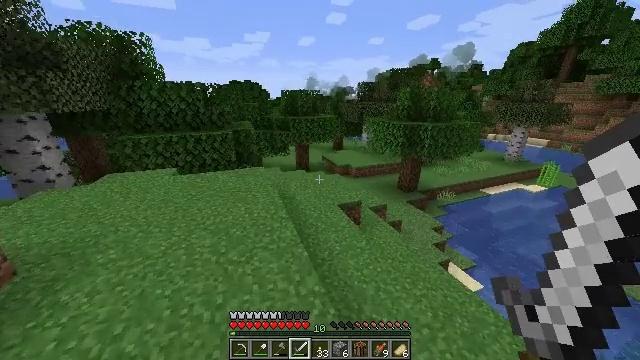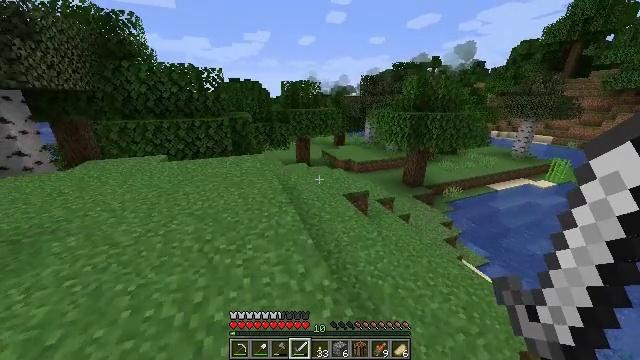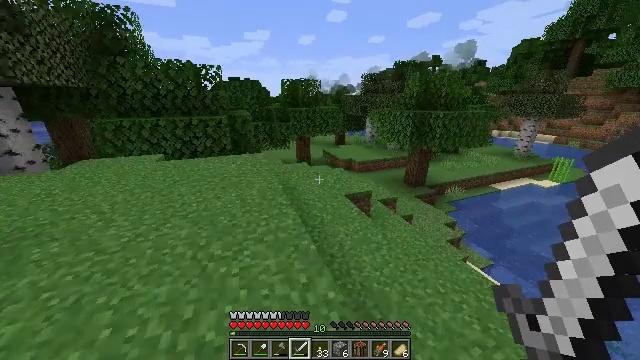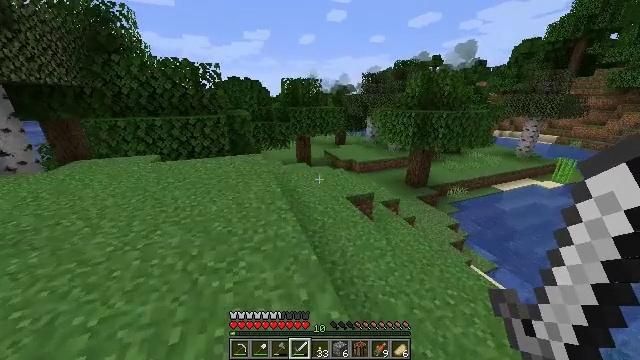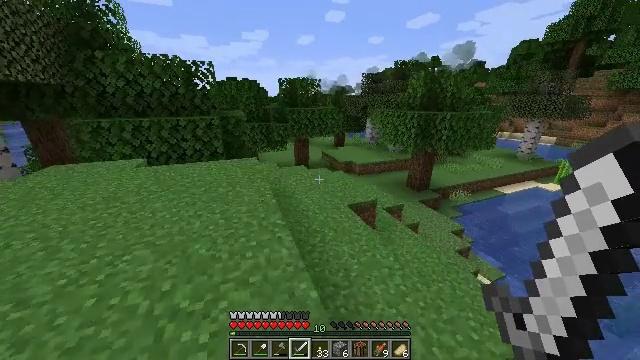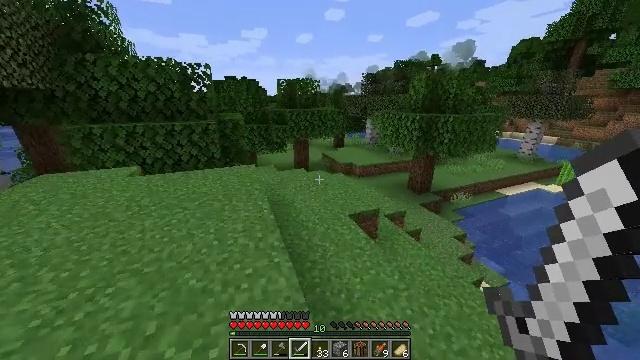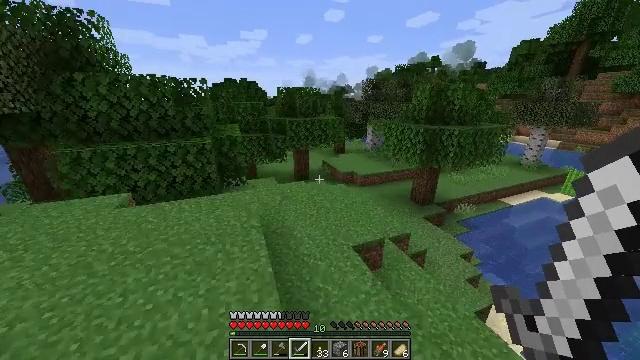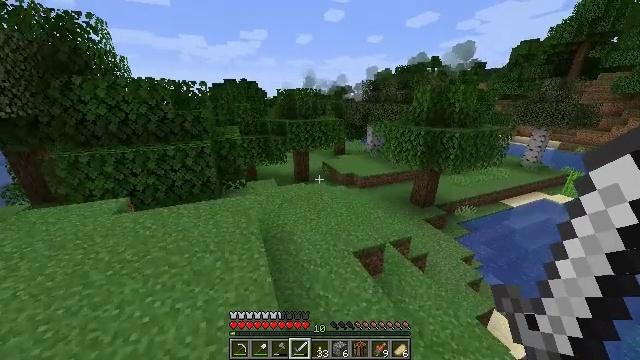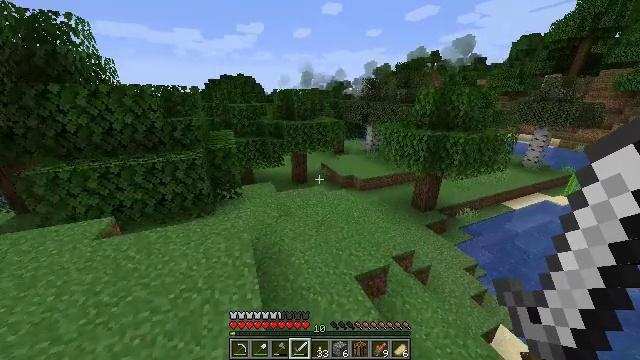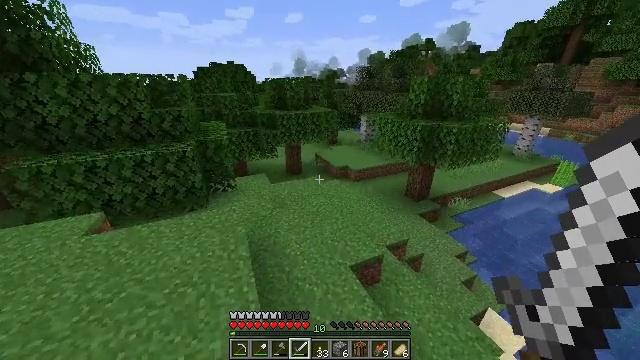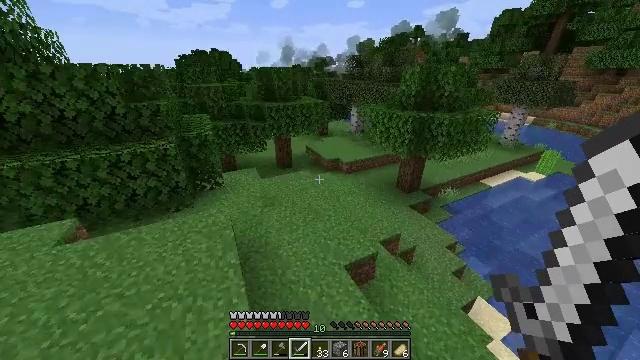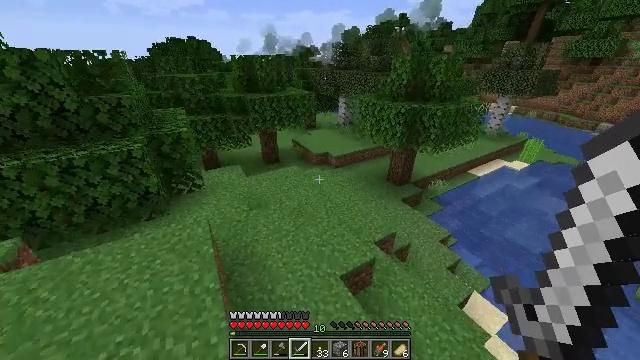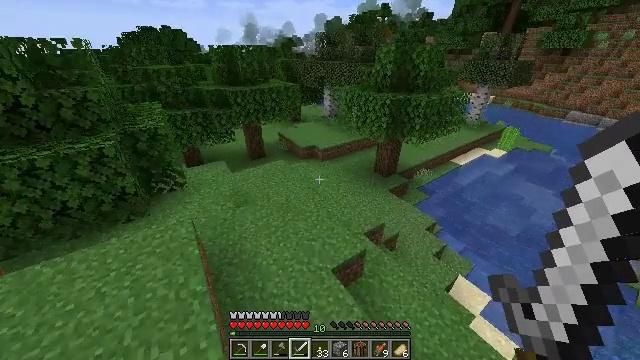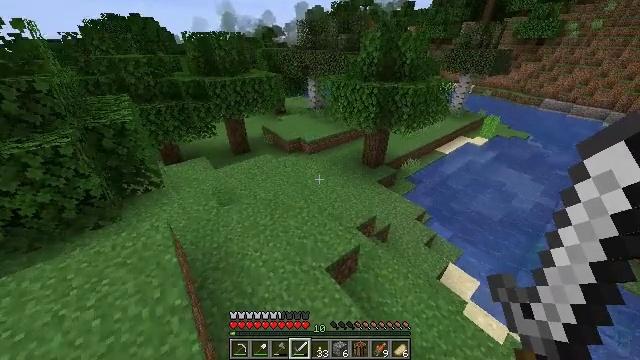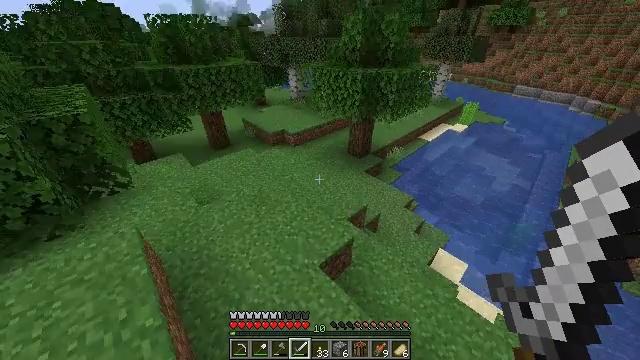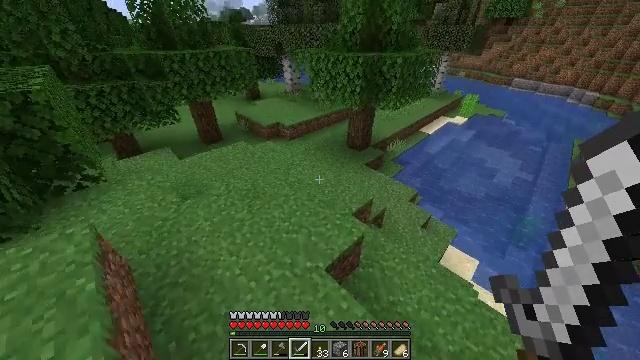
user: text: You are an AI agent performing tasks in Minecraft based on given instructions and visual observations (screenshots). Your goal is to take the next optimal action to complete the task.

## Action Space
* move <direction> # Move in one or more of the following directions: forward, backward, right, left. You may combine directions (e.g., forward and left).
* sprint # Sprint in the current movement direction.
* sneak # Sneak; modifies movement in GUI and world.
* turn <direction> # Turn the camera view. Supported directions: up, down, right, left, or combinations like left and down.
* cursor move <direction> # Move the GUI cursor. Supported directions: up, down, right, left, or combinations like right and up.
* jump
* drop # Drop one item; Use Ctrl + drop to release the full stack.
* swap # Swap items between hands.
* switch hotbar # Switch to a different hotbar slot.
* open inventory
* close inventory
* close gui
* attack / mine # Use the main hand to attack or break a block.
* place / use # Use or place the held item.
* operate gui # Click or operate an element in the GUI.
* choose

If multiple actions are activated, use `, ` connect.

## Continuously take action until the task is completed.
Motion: motion action
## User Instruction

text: Hunt fish.
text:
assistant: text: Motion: move forward, sprint
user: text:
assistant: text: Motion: move forward, sprint
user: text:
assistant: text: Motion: move forward, sprint
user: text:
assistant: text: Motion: move forward, sprint
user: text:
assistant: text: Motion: move forward, sprint, jump
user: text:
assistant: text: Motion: move forward, sprint, jump
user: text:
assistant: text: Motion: move forward, sprint, jump
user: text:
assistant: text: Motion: move forward, sprint, turn down, jump
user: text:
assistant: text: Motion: move forward, sprint, turn right and down, jump
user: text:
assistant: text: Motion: move forward, sprint, turn right and down, jump
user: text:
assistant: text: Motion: move forward, sprint, turn right and down, jump
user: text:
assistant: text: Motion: move forward, sprint, turn right and down, jump
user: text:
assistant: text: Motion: move forward, sprint, turn right and down, jump
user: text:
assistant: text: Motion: move forward, sprint, turn right and down, jump
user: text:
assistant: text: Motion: move forward, sprint, turn right, jump
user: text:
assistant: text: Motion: move forward, sprint, jump
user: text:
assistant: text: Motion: move forward, sprint, jump
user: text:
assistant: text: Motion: move forward, sprint, jump
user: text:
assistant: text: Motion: move forward, sprint, jump
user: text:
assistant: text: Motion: move forward, sprint, jump
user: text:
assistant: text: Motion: move forward, sprint, jump
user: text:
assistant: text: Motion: move forward, sprint, jump
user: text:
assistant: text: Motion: move forward, sprint, jump
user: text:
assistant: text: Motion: move forward, sprint, jump
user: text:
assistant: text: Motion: move forward, sprint, jump
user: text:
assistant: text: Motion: move forward, sprint, jump
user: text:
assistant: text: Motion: move forward, sprint, jump
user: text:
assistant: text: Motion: move forward, sprint, turn left
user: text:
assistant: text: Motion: move forward, sprint, turn left
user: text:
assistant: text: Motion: move forward and move left, sprint, turn left